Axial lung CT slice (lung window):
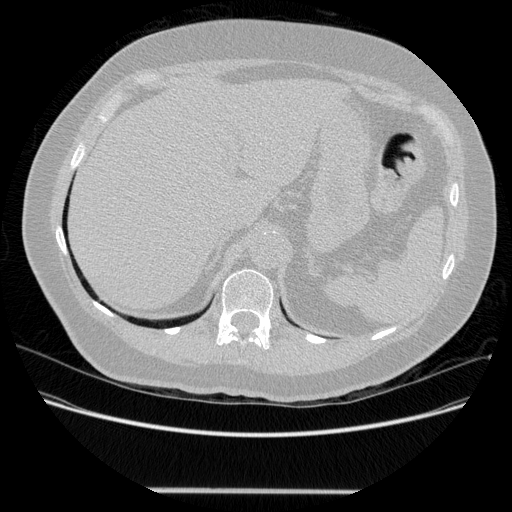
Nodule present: no